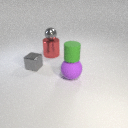
small green rubber cylinder in front of small gray metal sphere